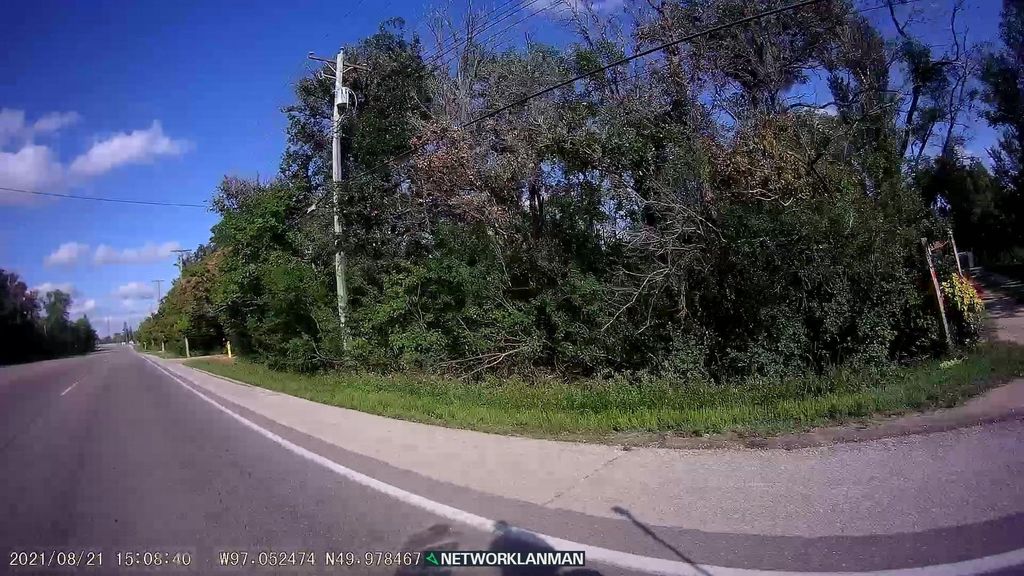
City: winnipeg